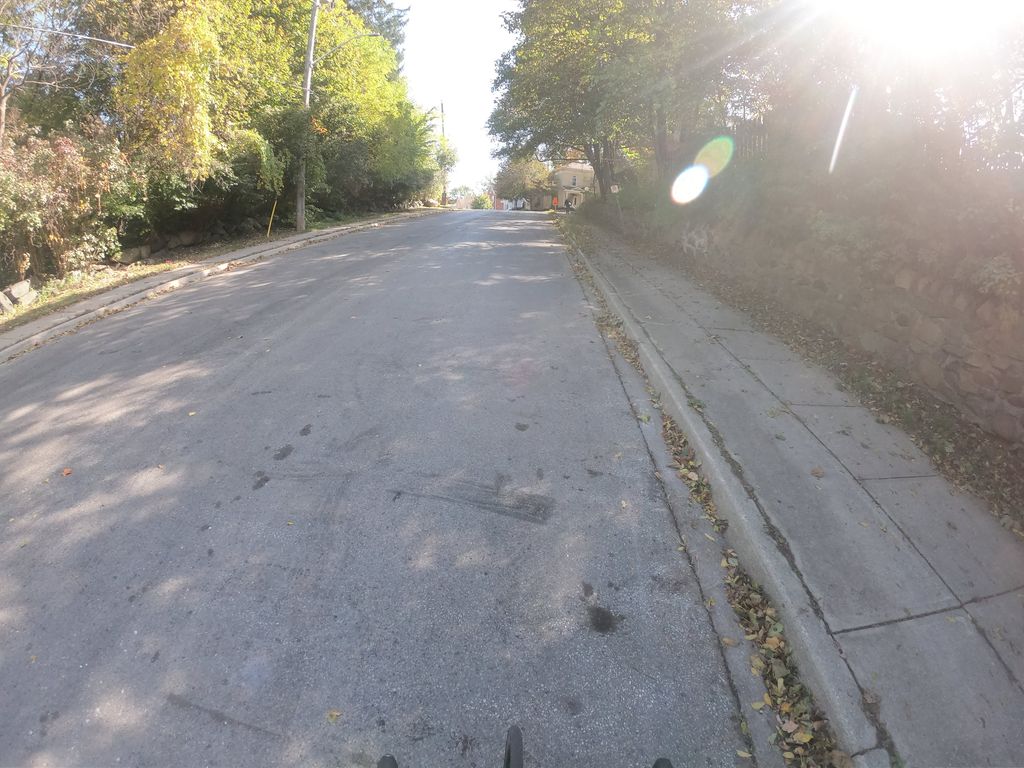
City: kitchener-waterloo